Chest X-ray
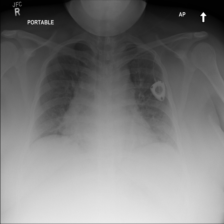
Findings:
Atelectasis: negative
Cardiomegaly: positive
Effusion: negative
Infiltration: negative
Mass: negative
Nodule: negative
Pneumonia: negative
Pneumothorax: negative
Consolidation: negative
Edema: negative
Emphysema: negative
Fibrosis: negative
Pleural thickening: negative
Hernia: negative